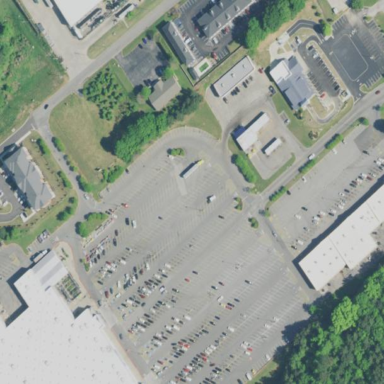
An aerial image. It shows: Retail area.